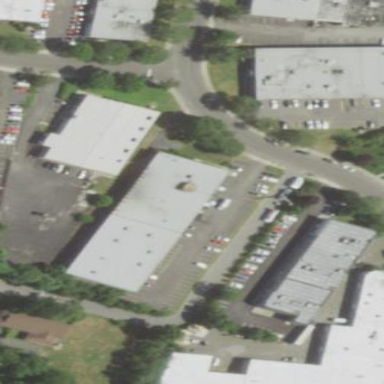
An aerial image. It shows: Commercial building.